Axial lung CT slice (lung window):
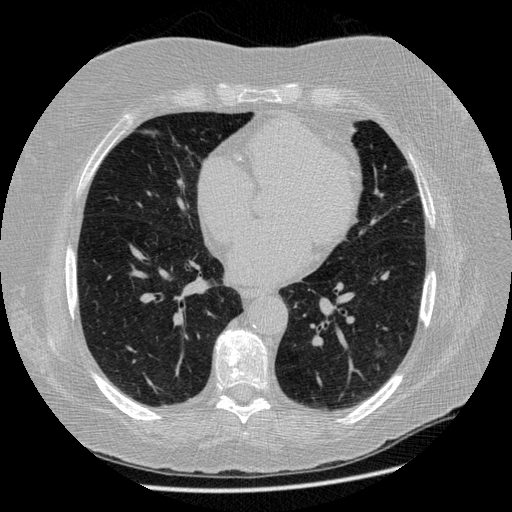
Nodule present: no